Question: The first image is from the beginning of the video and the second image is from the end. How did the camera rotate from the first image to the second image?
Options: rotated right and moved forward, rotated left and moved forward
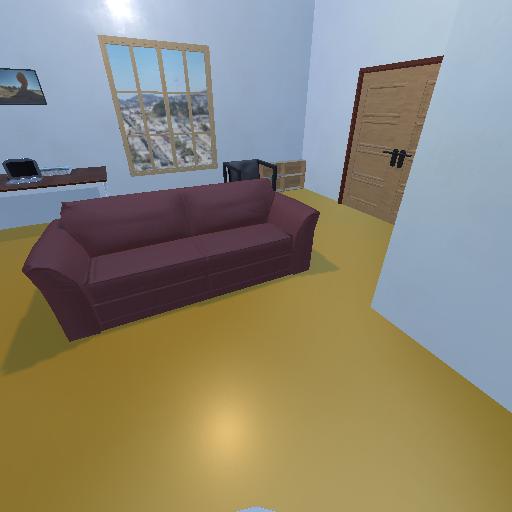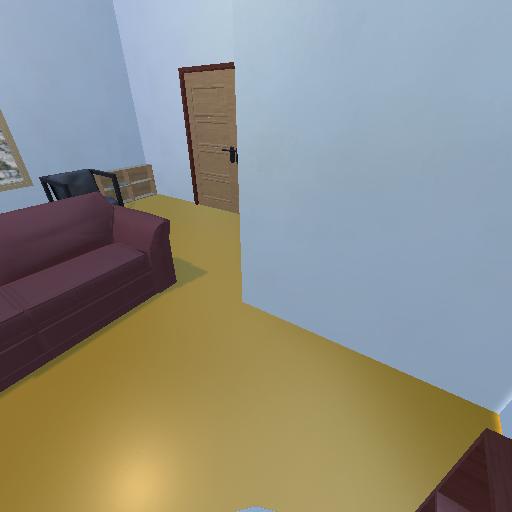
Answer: rotated right and moved forward